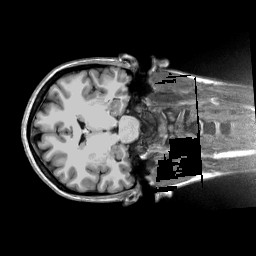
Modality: T1w
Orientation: axial
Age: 28
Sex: female